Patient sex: M
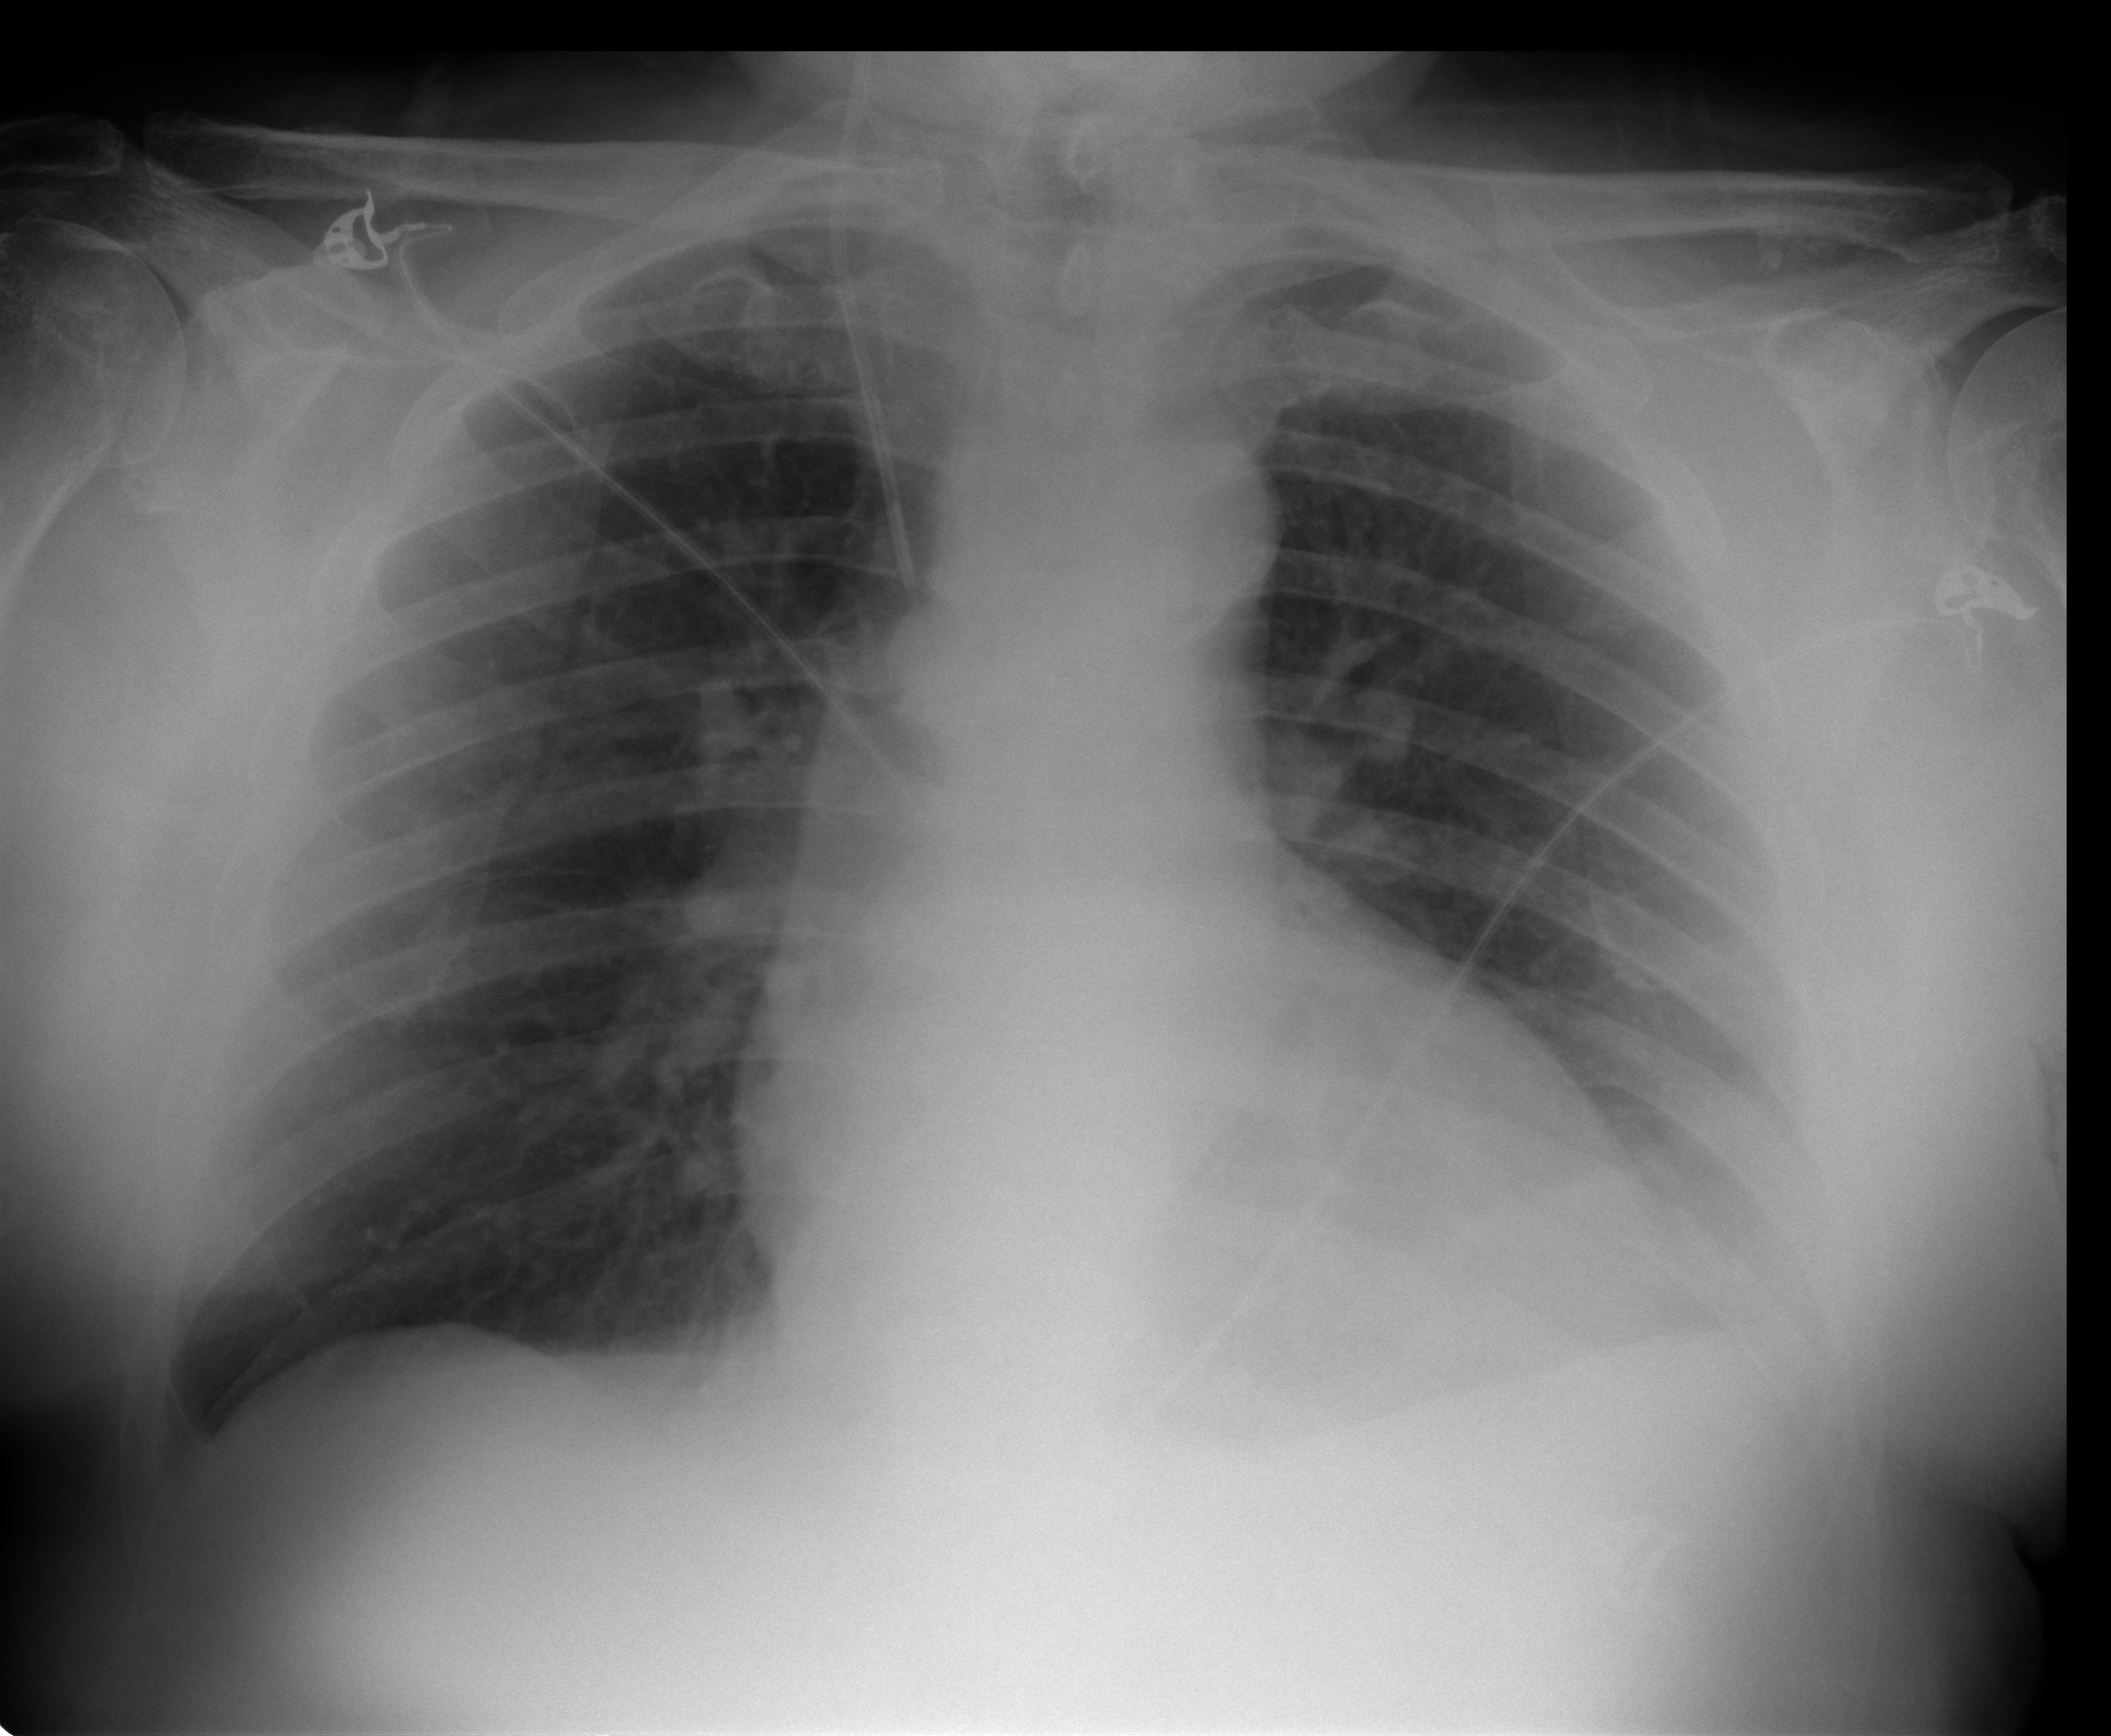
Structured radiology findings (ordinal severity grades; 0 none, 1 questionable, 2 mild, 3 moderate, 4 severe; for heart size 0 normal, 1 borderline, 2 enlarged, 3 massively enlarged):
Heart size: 2
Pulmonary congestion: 1
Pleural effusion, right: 0
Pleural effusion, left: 2
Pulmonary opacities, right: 0
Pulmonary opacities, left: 1
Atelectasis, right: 0
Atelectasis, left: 2